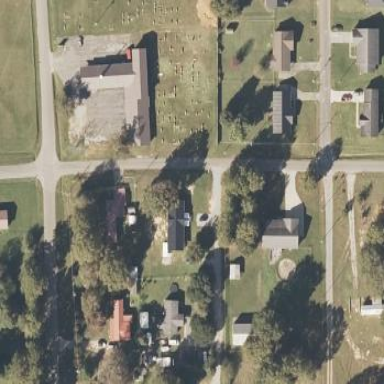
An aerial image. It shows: Grave yard.